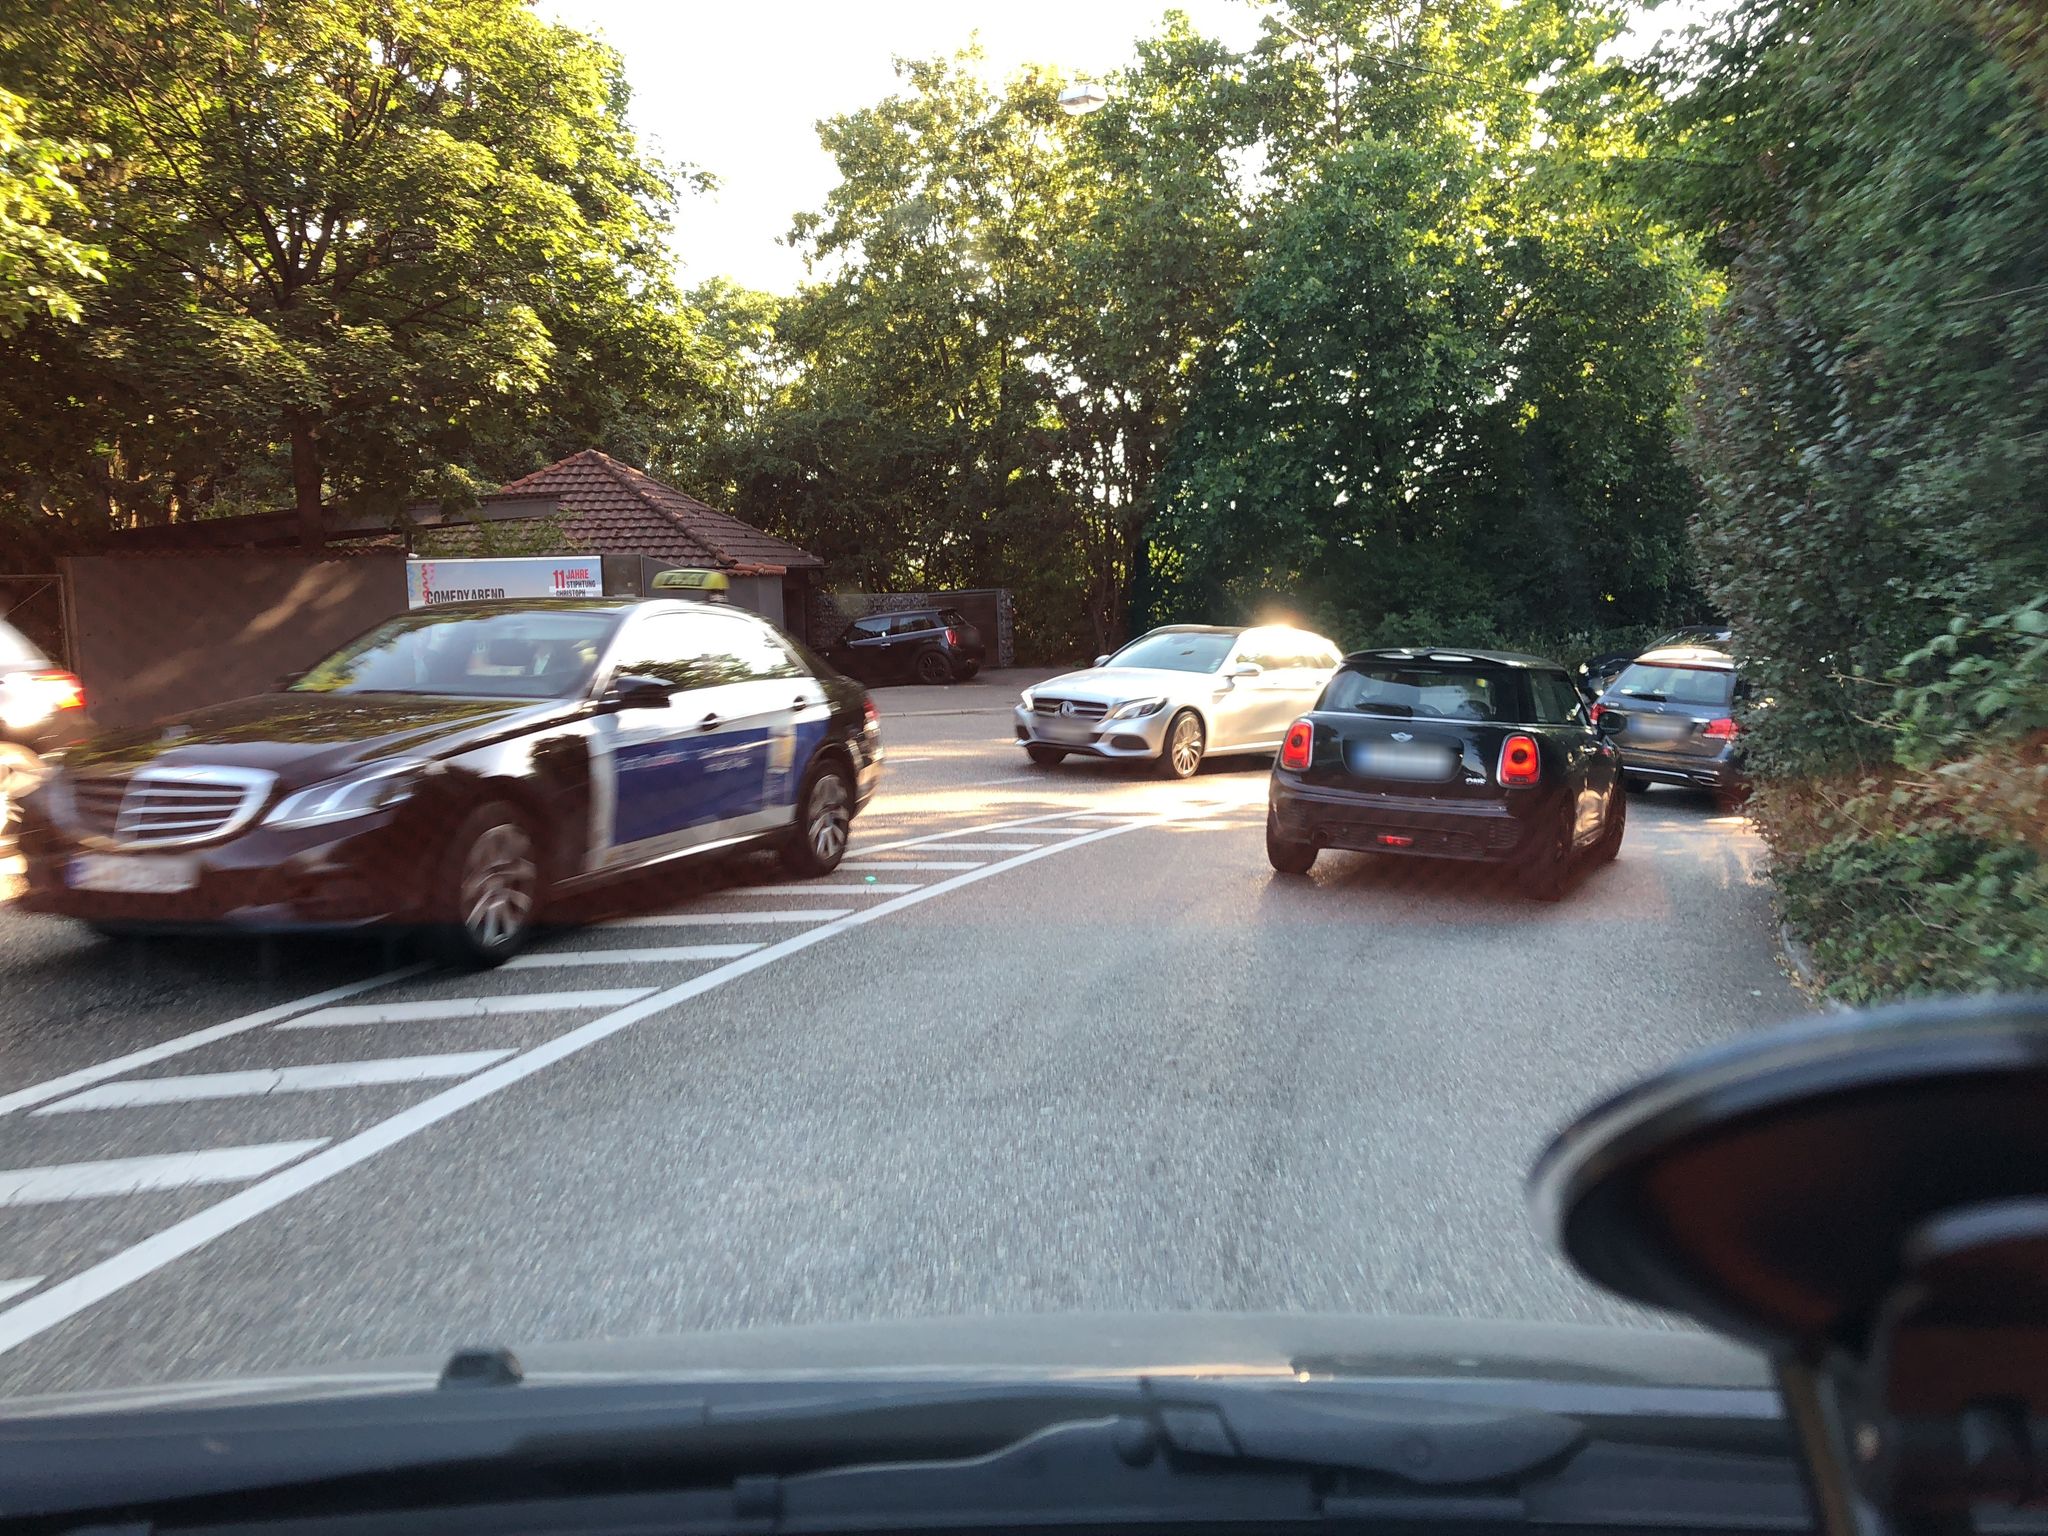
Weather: clear
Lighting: day
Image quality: slightly poor
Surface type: driving surface
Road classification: steps, path, footway
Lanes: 4
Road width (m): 1.5
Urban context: urban centre
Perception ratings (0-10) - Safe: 2, Lively: 7.44, Beautiful: 6.98, Boring: 1.75, Depressing: 1.69, Wealthy: 3.24